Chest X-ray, PA view. Patient: 24 years old, sex F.
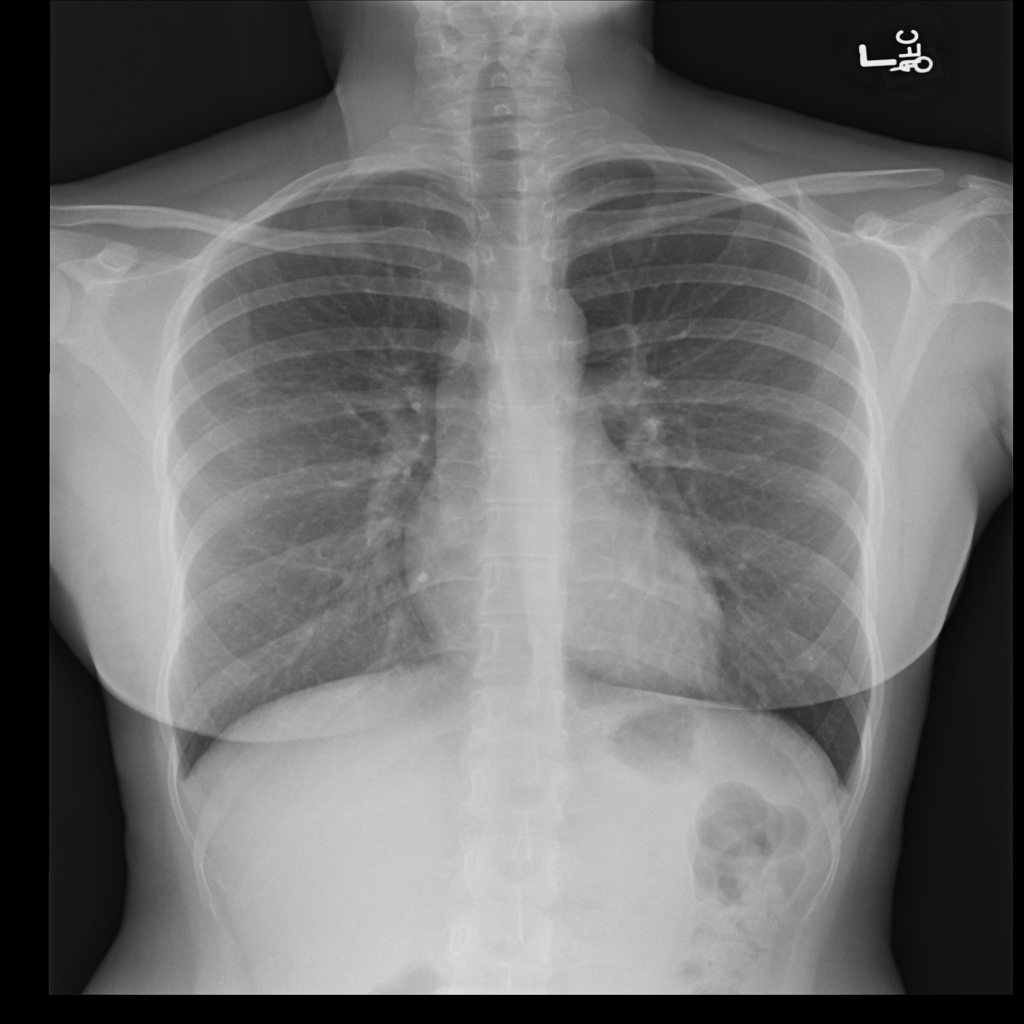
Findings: No Finding